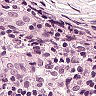
Metastatic tissue present: yes